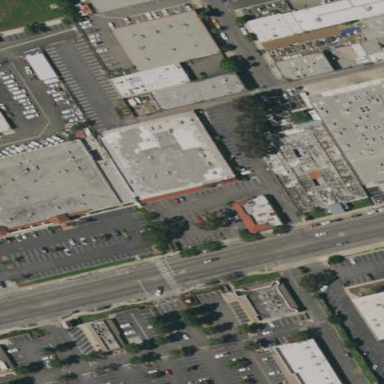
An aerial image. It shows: Commercial building.